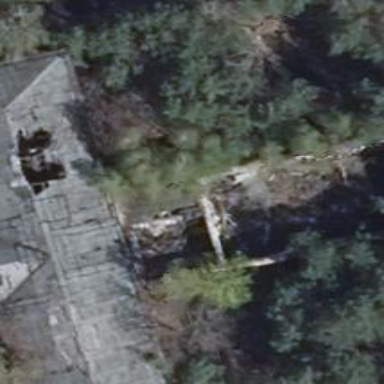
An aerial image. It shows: Partly ruined historic ruins.